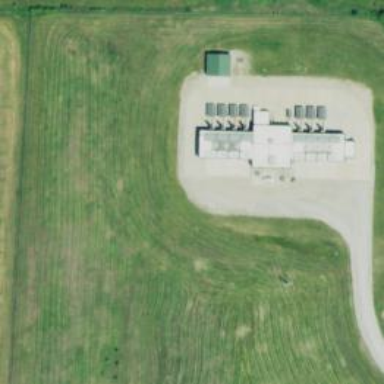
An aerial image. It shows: Generator for power supply.